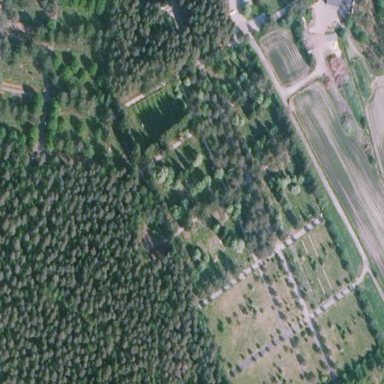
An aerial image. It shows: Cemetery.